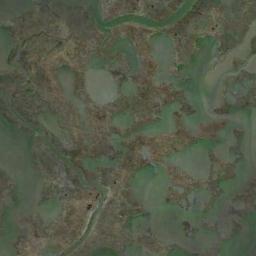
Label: wetland